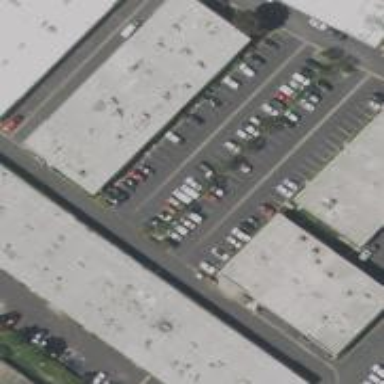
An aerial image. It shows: Commercial building.